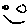
Label: smiley face